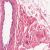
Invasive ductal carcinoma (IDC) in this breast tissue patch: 0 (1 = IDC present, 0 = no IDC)